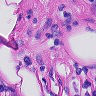
Metastatic tissue present: no